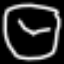
Label: clock